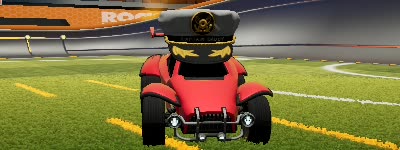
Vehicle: octane